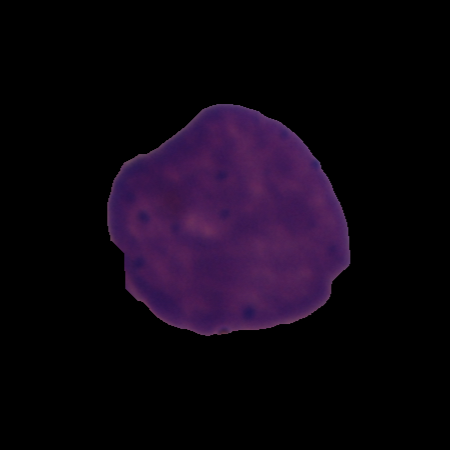
Label: cancer